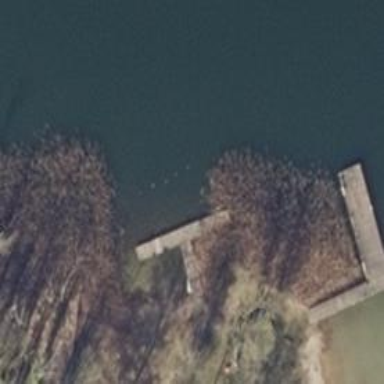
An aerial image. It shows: Man-made pier.